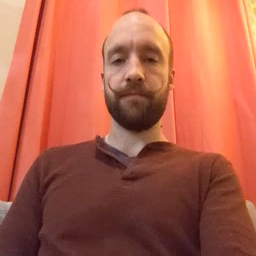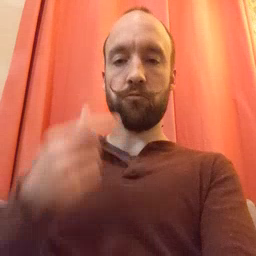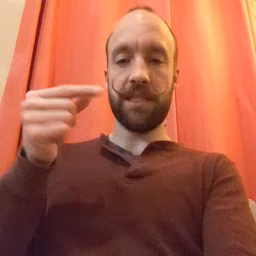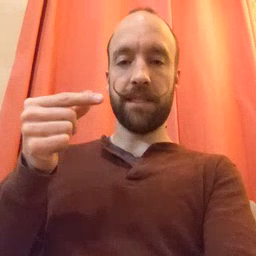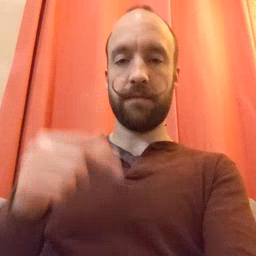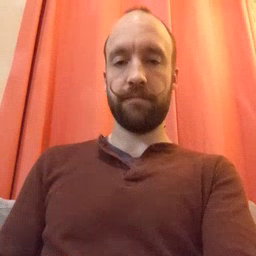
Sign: green